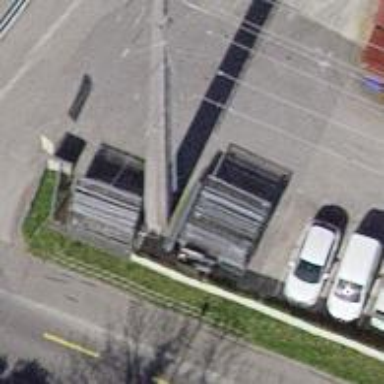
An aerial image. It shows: Power pole.